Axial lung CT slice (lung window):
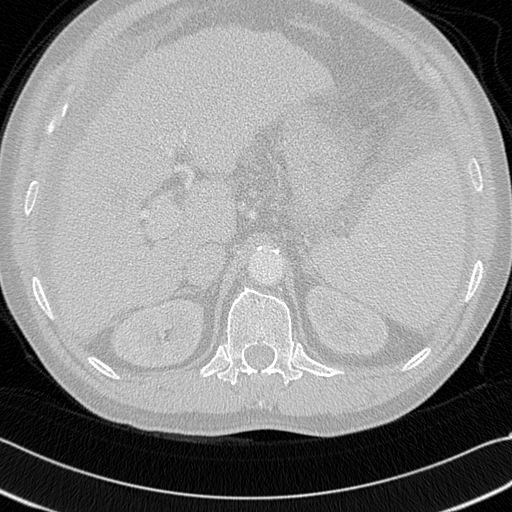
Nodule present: no